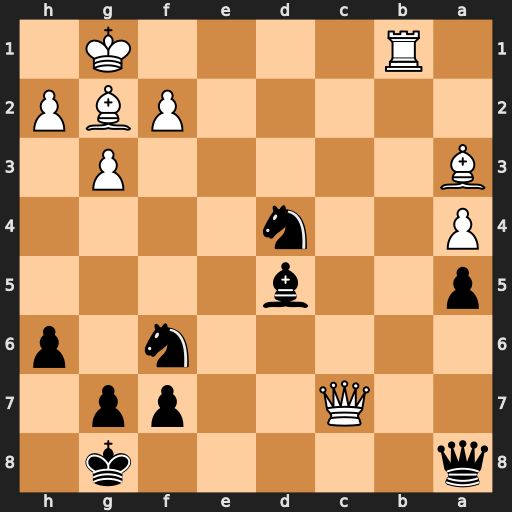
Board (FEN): q5k1/2Q2pp1/5n1p/p2b4/P2n4/B5P1/5PBP/1R4K1
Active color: b
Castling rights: -
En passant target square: -
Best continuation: Ne2+ Kf1 Bxg2+